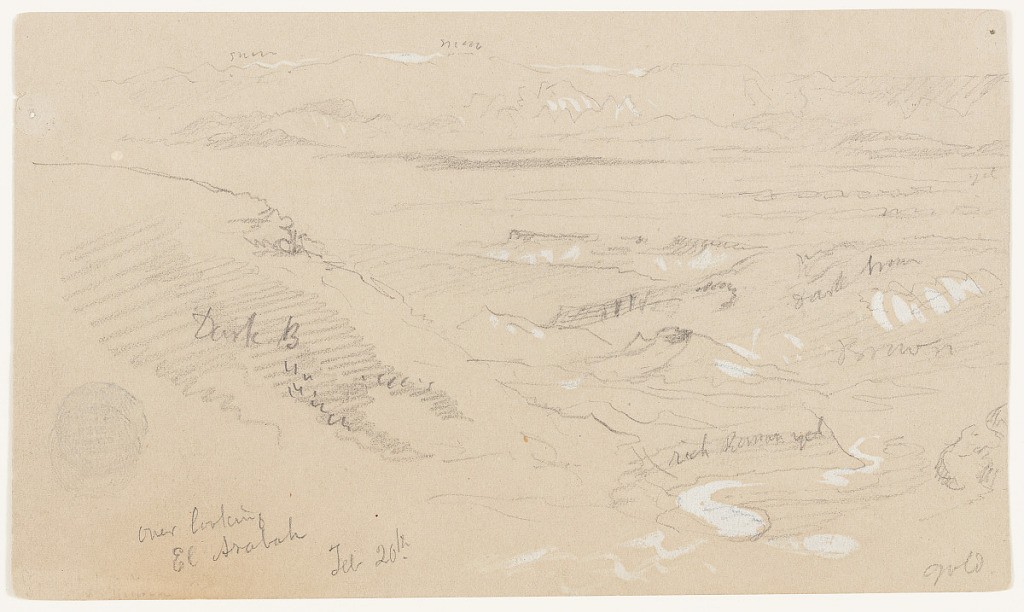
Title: Overlooking El Arabah, Part One
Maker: Frederic Edwin Church, American, 1826–1900
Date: February 20, 1868
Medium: Graphite and white gouache on gray wove paper; verso: graphite
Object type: Drawing
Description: Landscape sketch showing a view overlooking the Wadi Arabah in Jordan from an elevated point. Hills, buffs, washes and ravines in the foreground give way to flat plain in middle distance. In the background, the Mountains of Edom (a region also known as Mount Seir) rise along the horizon and are capped in snow.

Verso: Landscape sketch showing views of a rock face in the valley in souther Israel known to Church as El Yemen. Shaded in some detail, the rock is defined by rounded columnar forms that lend the cliff an undulating quality. A rounded pinnacle is visible at upper right. At upper center, a large bird flies above the wall. A detail of oen of the columnar forms is visible lower right, oppositely oriented.